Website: ulta-beauty
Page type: billing-address
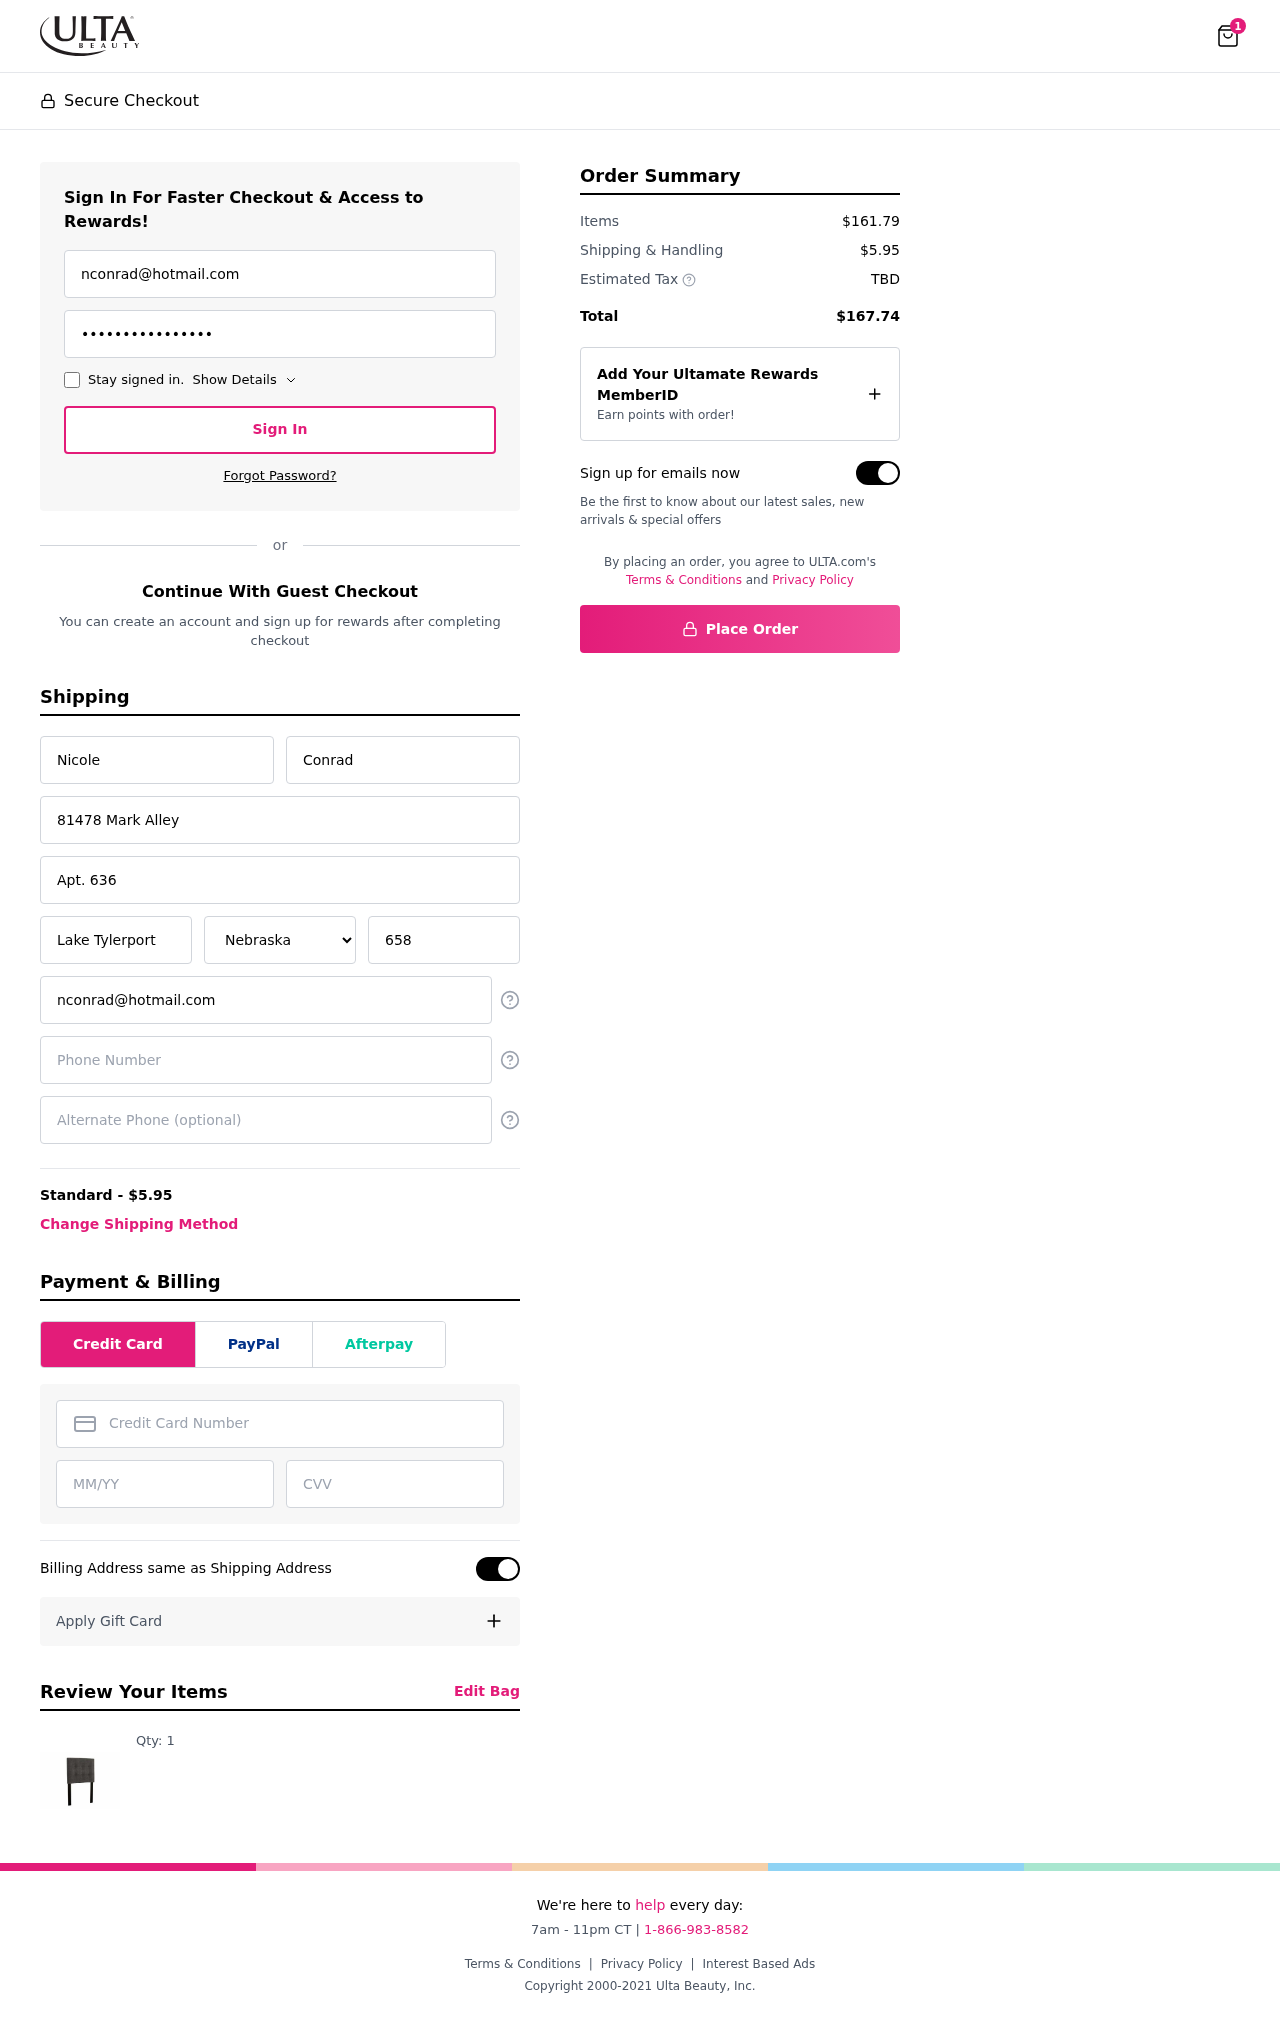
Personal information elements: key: PII_STATE
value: Nebraska
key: PII_EMAIL
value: nconrad@hotmail.com
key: PII_FIRSTNAME
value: Nicole
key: PII_LASTNAME
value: Conrad
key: PII_STREET
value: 81478 Mark Alley
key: PII_STREET2
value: Apt. 636
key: PII_CITY
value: Lake Tylerport
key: PII_POSTCODE
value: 65863
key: PII_PHONE
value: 5592376493
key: PII_ALT_PHONE
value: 3567196574
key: PII_CARD_NUMBER
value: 2470 5924 7120 7244
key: PII_CARD_EXPIRY
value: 07/29
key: PII_CARD_CVV
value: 208
Product elements: key: PRODUCT1_QUANTITY
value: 1
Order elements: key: ORDER_NUM_ITEMS
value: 1
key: ORDER_SHIPPING_COST
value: $5.95
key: ORDER_SUBTOTAL
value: $161.79
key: ORDER_TOTAL
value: $167.74